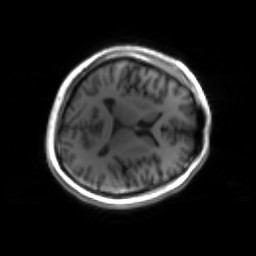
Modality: inplaneT1
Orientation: axial
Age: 25
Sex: male
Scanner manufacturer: siemens
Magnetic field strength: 3 T
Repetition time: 1.2 s
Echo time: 0.00251 s